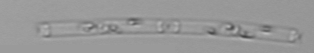
Label: Cerataulina_pelagica